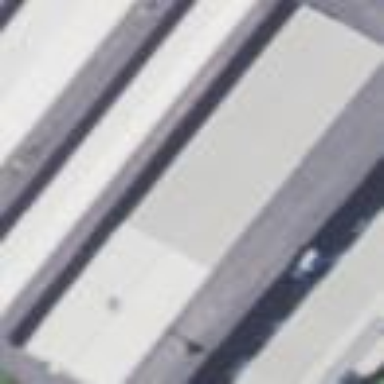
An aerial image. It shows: Building housing storage rental shop.